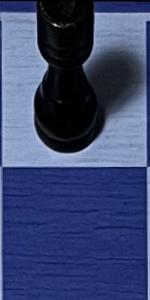
Label: Empty